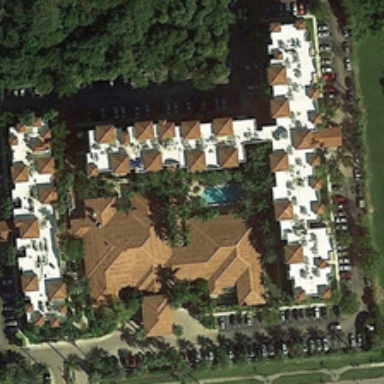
Many green trees are around a resort with buildings and a swimming pool .